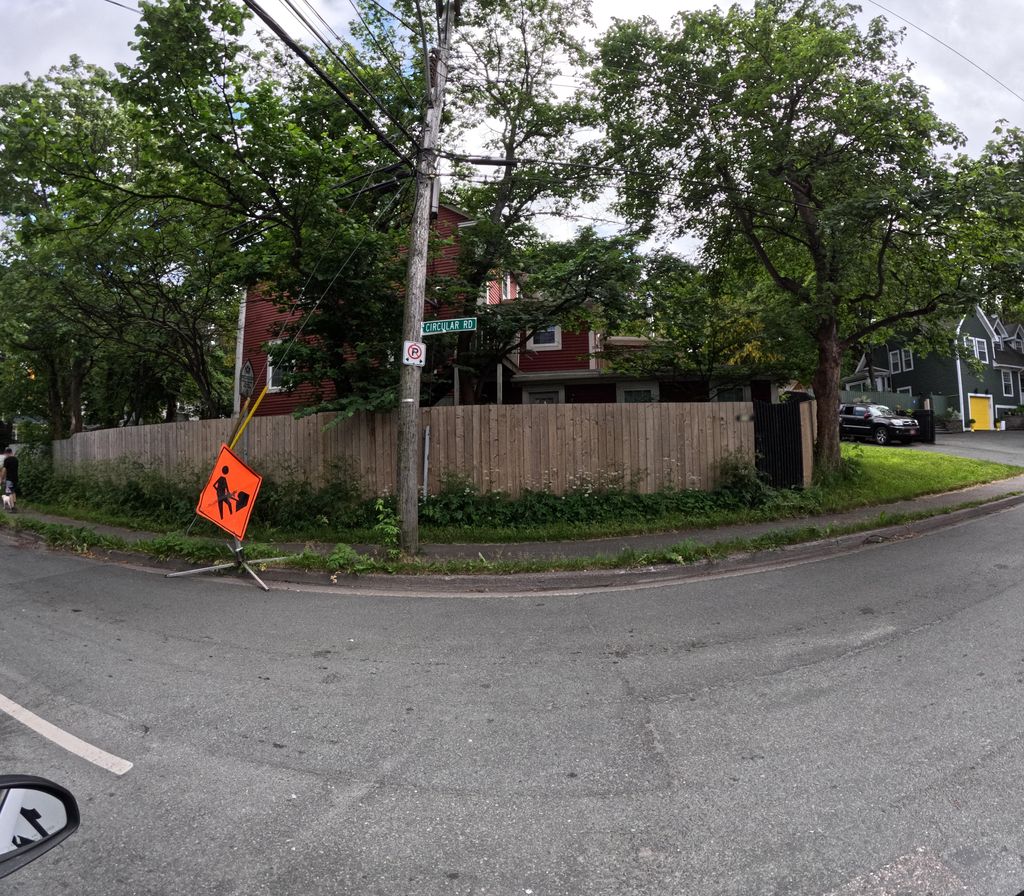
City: st_johns